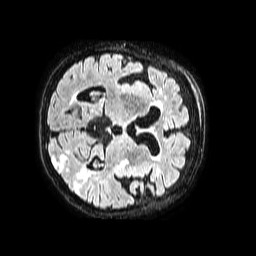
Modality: FLAIR
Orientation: axial
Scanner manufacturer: philips
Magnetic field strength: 1.5 T
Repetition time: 4.8 s
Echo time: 0.3 s